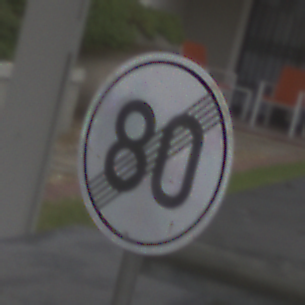
Verkehrszeichen: EndeGeschwindigkeit80
Umgebung: Outdoor, Urban
Tageszeit: Midday
Wetter: Overcast
Licht: Natural
Jahreszeit: NotSpecified
Kontrast: LowContrast